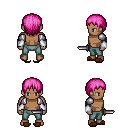
a pixel art fantasy rpg character, male body template, human, dark skin, steel arm armor, teal pants, pink plain hairstyle, white cloth bracers, brown slippers, dagger, four views (front, back, left, right), 2x2 character sprite sheet, small pixel art, hard edges, no anti-aliasing